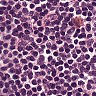
Metastatic tissue present: no